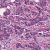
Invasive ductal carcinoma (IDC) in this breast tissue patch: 1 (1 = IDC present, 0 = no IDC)